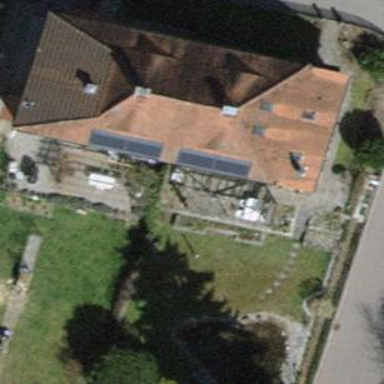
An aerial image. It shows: Building with tile roof.